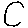
Label: sun